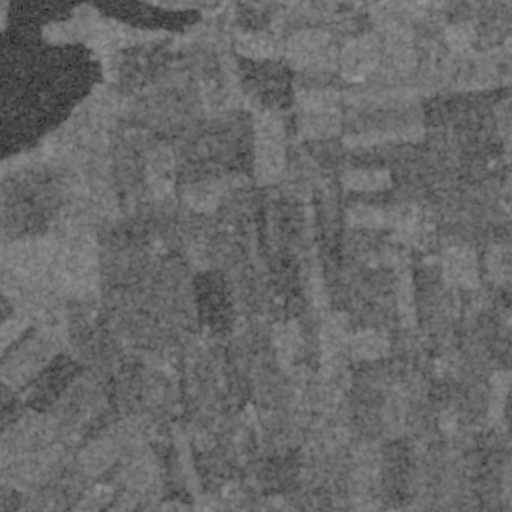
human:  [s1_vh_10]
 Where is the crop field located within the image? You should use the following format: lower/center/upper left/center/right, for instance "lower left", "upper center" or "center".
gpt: The crop field is located in the upper right of the image.
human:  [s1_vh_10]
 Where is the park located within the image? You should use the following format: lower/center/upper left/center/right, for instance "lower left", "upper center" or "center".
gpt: The park is located in the upper right of the image.
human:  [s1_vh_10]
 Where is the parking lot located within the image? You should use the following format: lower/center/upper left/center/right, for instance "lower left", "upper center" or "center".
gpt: The parking lot is located in the upper right of the image.
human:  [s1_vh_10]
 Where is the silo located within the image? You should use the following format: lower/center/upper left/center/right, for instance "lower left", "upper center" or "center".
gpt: The silo is located in the upper right of the image.
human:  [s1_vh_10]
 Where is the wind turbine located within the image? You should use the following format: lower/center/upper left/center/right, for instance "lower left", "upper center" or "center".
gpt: The wind turbine is located in the center right of the image.
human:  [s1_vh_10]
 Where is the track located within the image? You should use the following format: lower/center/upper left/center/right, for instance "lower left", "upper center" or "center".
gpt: There is no track in the image.

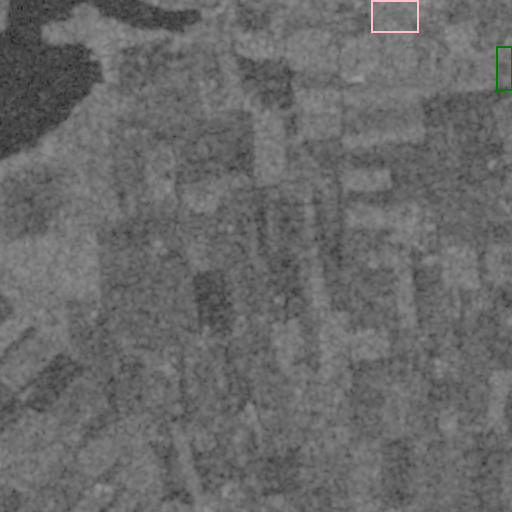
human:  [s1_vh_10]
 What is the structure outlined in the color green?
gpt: The structure outlined in green is a crop field.
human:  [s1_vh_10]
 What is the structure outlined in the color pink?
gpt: The structure outlined in pink is a park.
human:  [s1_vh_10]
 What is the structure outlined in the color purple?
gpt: There is no purple outline.